Field crop: maize
Growth stage: 1
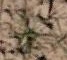
Species: salsola